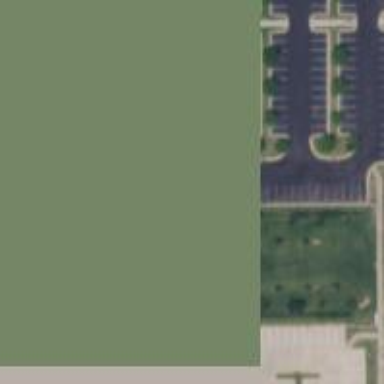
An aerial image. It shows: Parking space is available.